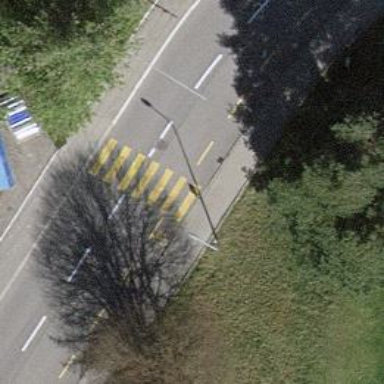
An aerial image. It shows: Zebra crossing on the road.